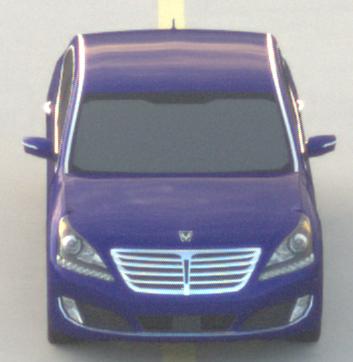
Make: Hyundai
Model: Equus
Detailed model: Gen. 2 VI
Model produced from: 2009
Model produced until: 2016
Doors: 4
Color: blue
Road condition: dry road
Daytime: sunrise or sunset
Contrast: medium contrast